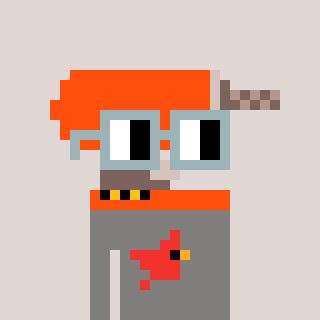
a pixel art character with square dark gray glasses, a drill-shaped head and a bluegrey-colored body on a warm background